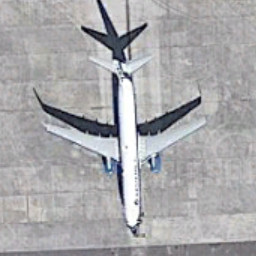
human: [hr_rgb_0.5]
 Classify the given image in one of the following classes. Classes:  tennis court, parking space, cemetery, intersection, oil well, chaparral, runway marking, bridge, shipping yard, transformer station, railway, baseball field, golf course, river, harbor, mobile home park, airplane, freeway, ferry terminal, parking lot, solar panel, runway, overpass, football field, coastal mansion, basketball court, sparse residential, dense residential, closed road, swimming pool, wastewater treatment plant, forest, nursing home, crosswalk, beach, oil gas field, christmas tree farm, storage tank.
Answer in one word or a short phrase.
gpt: airplane